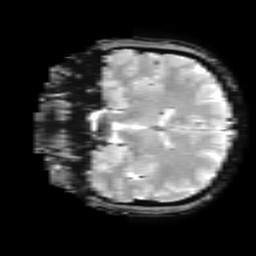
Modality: T2starw
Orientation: coronal
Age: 39
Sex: male
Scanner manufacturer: ge
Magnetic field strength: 3 T
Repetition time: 0.65 s
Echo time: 0.02 s